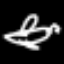
Label: airplane